Question: I have an image in a React application, in the future images from cameras will be displayed there. the task is to get the coordinates of the clicked place by clicking on the image. as if we are clicking on a target in the image.

I've tried using 'const coordnates = [e.clientX, e.clientY]' but I get screen coordinates not the
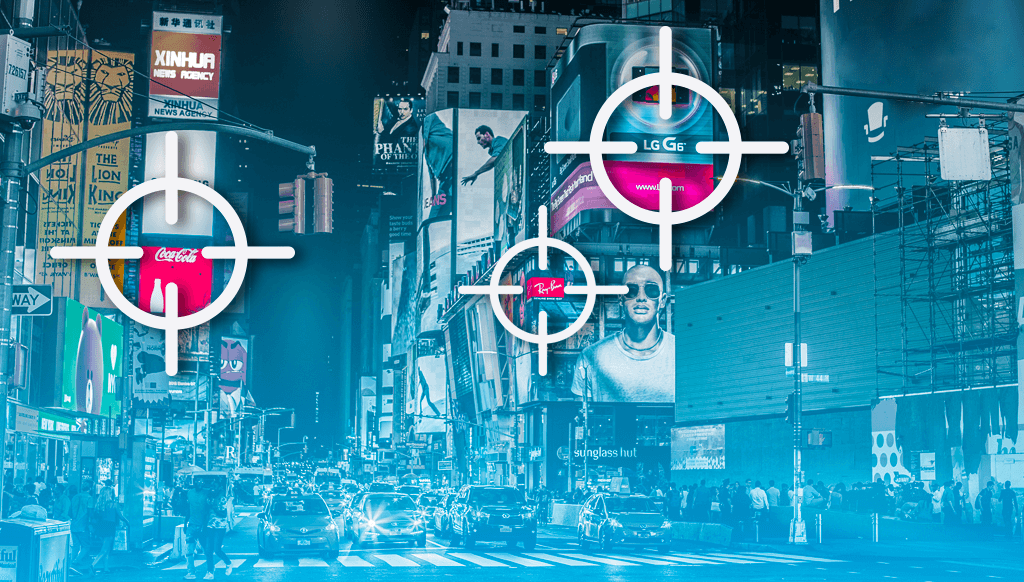
Answer: It seems like that you're looking for this: <URL>
But there are plenty options that you can use for example <URL>.